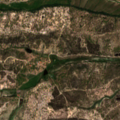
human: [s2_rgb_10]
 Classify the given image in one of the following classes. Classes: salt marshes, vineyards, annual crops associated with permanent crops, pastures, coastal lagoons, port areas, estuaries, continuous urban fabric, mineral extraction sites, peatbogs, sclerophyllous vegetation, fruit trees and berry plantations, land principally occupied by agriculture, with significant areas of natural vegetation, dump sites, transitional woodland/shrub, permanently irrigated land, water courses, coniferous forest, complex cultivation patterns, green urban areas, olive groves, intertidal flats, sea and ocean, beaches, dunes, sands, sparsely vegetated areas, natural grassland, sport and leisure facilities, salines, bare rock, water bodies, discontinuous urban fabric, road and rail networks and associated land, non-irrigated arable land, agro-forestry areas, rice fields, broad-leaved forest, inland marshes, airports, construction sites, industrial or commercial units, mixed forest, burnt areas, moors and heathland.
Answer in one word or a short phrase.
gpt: permanently irrigated land, rice fields, broad-leaved forest